Question: I need help creating a Reuleaux Triangle using Tkinter, method. I have tried creating one arc, but can't seem to figure how to control the coordinates properly, because you would neet to stretch the arc as an eclipse, which looks like circles but aren't actually.
A Reuleaux Triangle looks something like this:

I have tried one side, but can't seem to control the coordinates on how it should appear.
'''
screen.create_arc(100, 100, 600, 600, fill="red")
'''
This is my first time using this platform, sorry for any confusions and I appreciate any help, thanks!
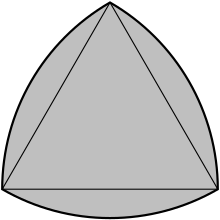
Answer: Assume '(x, y)' is the coordinates of the bottom-left vertice of the triangle and 'r' is the length of the triangle side, then the following function will draw the Reuleaux triangle:
'''
def create_reuleaux_triangle(canv, x, y, r, color='black'):
# calculate the coordinates of the top vertice
x1 = x + r / 2
y1 = y - r * sin(radians(60))
# draw the Reuleaux triangle
canv.create_arc(x-r, y-r, x+r, y+r, extent=60, style='chord', outline=color)
canv.create_arc(x, y-r, x+r+r, y+r, start=120, extent=60, style='chord', outline=color)
canv.create_arc(x1-r, y1-r, x1+r, y1+r, start=240, extent=60, style='chord', outline=color)
'''
Below is an example:
'''
import tkinter as tk
from math import sin, radians
def create_reuleaux_triangle(canv, x, y, r, color='black'):
# calculate the coordinates of the top vertice
x1 = x + r / 2
y1 = y - r * sin(radians(60))
# draw the Reuleaux triangle
canv.create_arc(x-r, y-r, x+r, y+r, extent=60, style='chord', outline=color)
canv.create_arc(x, y-r, x+r+r, y+r, start=120, extent=60, style='chord', outline=color)
canv.create_arc(x1-r, y1-r, x1+r, y1+r, start=240, extent=60, style='chord', outline=color)
root = tk.Tk()
canvas = tk.Canvas(root, width=300, height=300)
canvas.pack(fill='both', expand=1)
create_reuleaux_triangle(canvas, 50, 200, 200, 'red')
root.mainloop()
'''
And the result:
<URL>